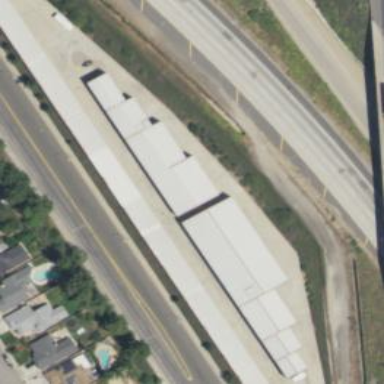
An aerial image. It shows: Warehouse building used for storing goods.